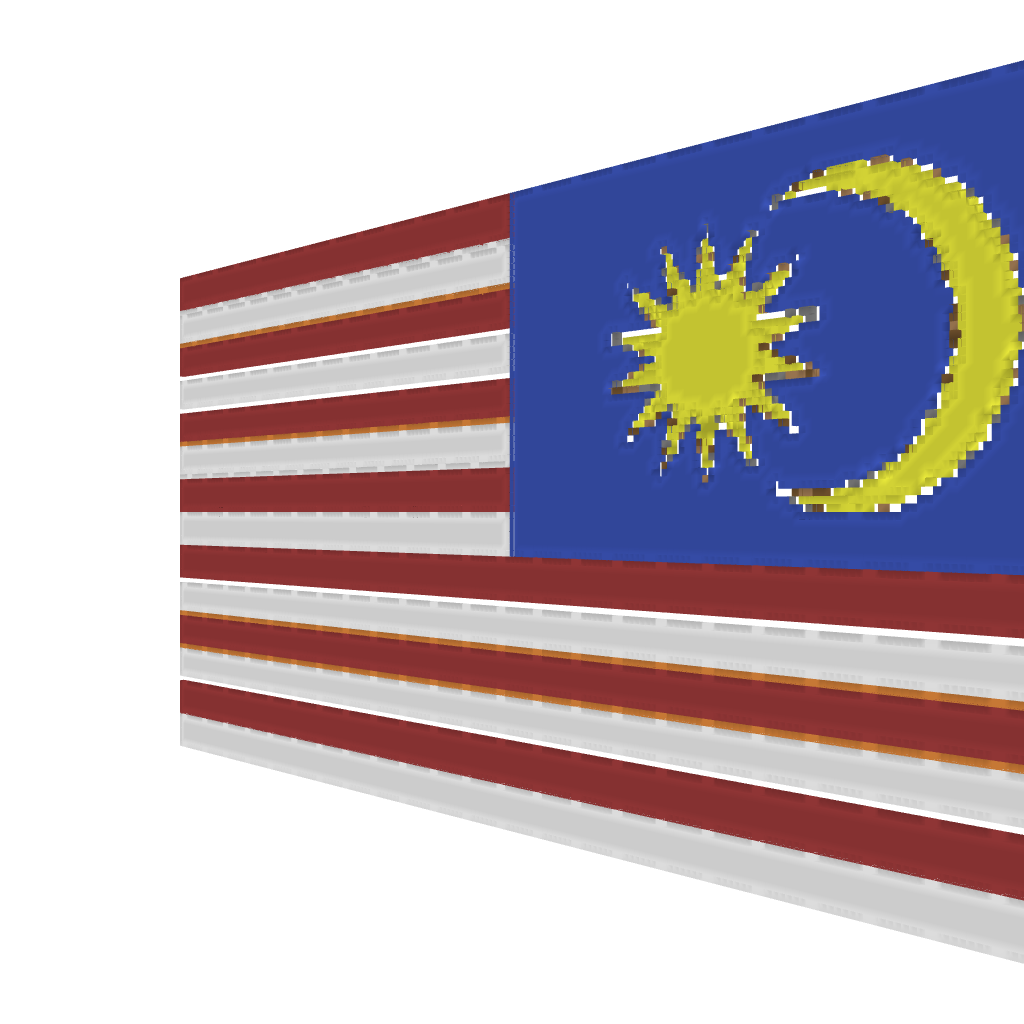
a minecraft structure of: Malaysia Flag bad low quality